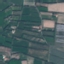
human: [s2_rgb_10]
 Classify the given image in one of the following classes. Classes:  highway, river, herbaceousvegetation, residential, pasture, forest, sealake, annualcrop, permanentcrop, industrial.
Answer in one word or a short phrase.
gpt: PermanentCrop